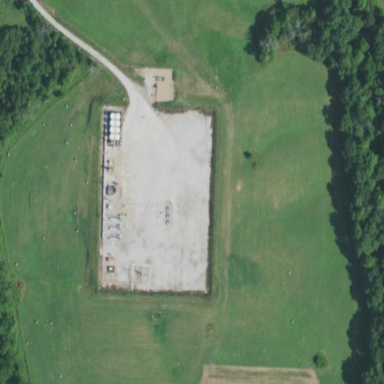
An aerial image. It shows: Industrial area dedicated to fracking.